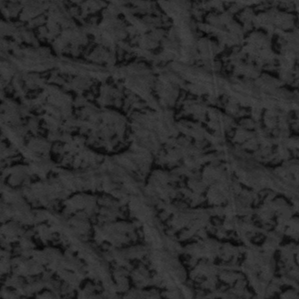
Label: frost